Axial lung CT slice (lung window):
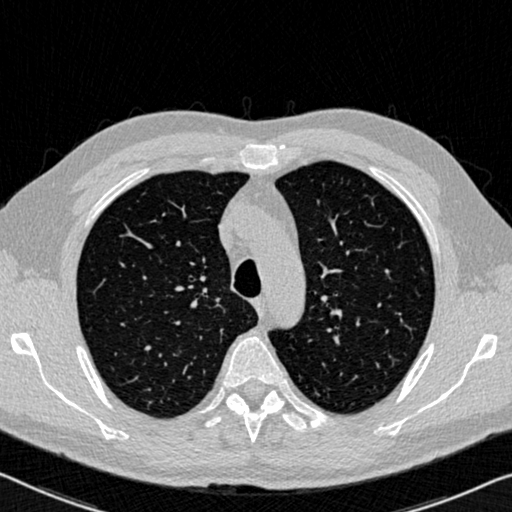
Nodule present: no